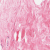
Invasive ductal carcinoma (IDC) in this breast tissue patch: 0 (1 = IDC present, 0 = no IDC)